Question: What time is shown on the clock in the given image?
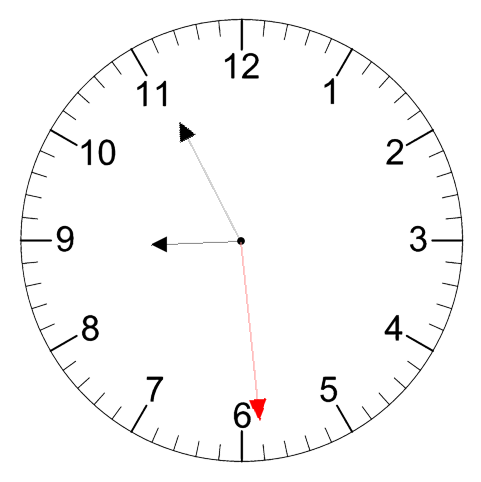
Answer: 08:55:29